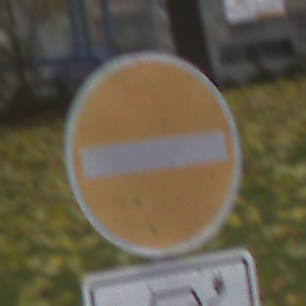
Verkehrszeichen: VerbotDerEinfahrt
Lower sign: MehrspurigeFahrzeugeFrei11
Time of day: MorningAfternoon
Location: Outdoor (Nature)
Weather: Overcast
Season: Autumn
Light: Natural